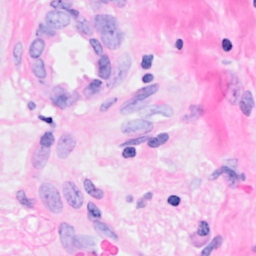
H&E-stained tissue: Breast